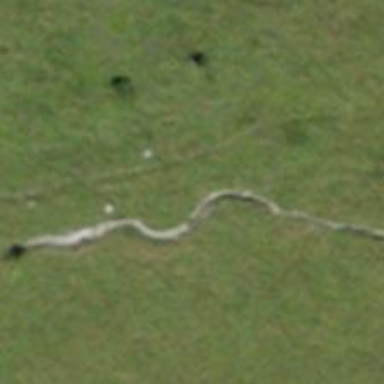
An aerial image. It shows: Path.